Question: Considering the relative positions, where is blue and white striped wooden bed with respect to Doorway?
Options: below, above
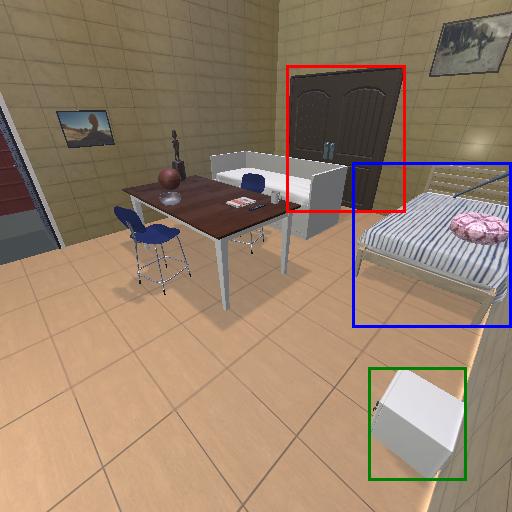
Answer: below